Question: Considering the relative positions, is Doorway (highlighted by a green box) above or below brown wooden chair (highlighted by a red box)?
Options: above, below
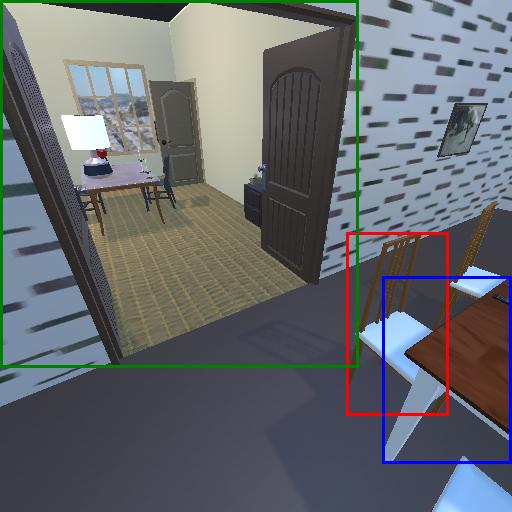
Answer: above